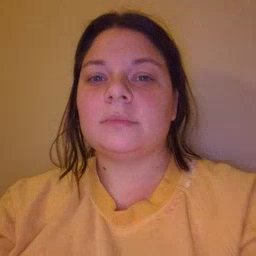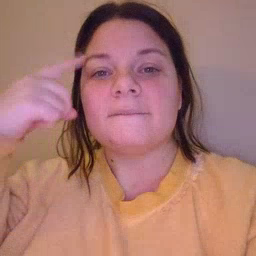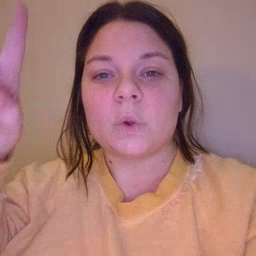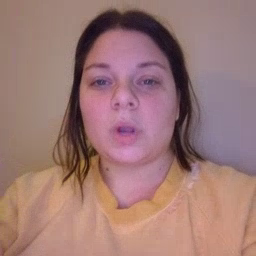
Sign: for